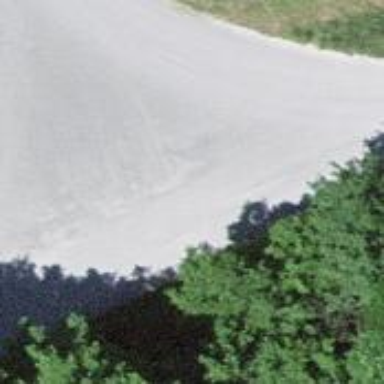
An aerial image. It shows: Unclassified road with asphalt surface.